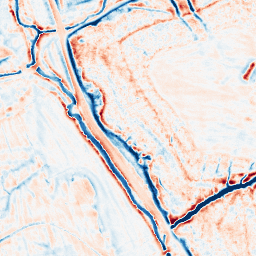
Category: edge_preserving
Decomposition family: bilateral
Decomposition parameters: d: 15
sigma_color: 50
sigma_space: 25
Upsampling method: quadratic
Upsampling parameters: scale: 4
Upsampling scale: 4